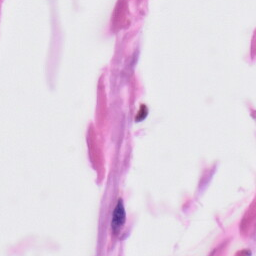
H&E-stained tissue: Skin